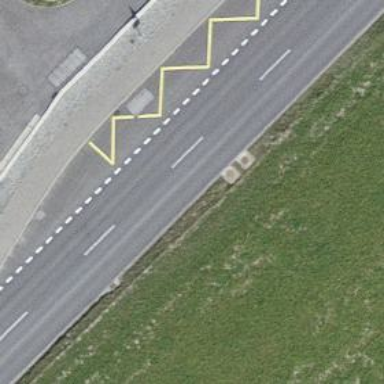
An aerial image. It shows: Tertiary road with cycle track on the left side.